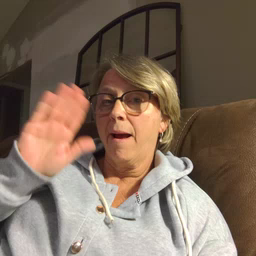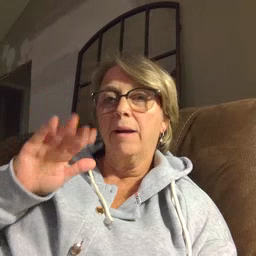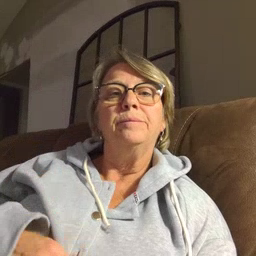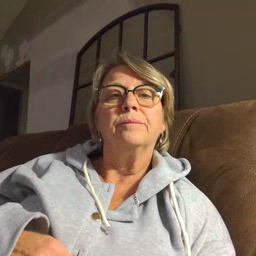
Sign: bye